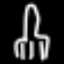
Label: fork